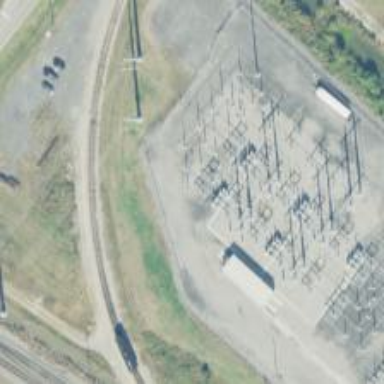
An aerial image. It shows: Switch for power supply.